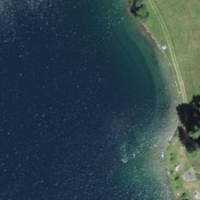
EUNIS habitat code: 14
Species observed at this site:
Rumex alpinus
Malva moschata
Brachyta interrogationis